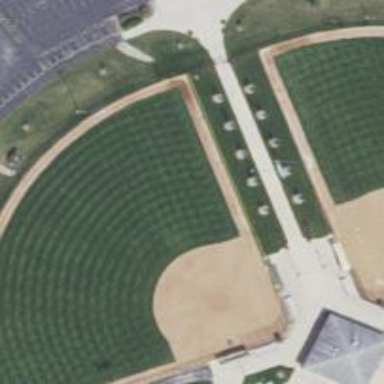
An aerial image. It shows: Softball pitch for leisure sports.